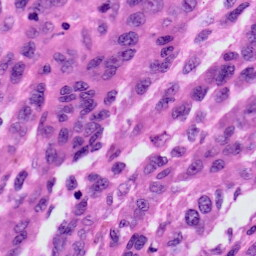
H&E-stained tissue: Skin